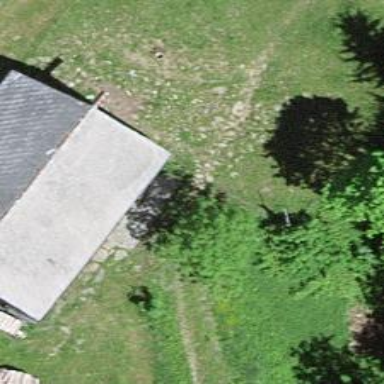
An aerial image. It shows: Unpaved path.